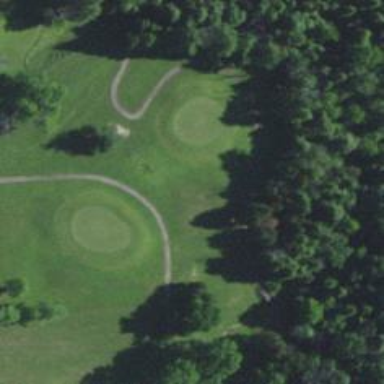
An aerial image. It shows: View of golf hole.